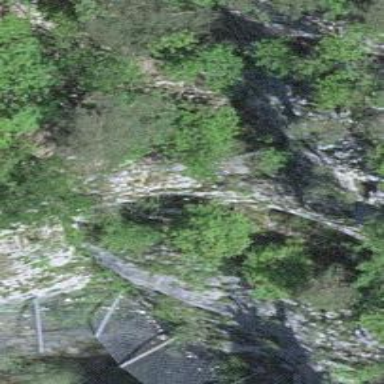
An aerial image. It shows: Natural cliff.